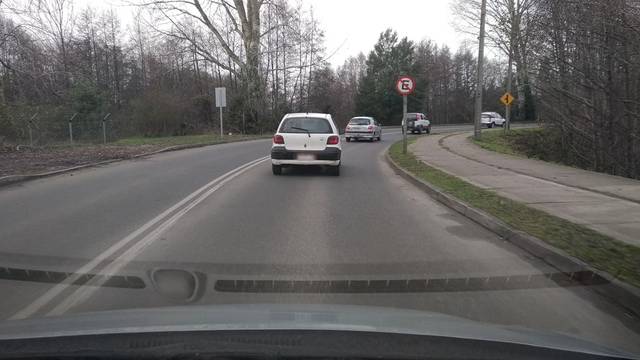
Region: Chile
Coordinates: -39.799, -73.251